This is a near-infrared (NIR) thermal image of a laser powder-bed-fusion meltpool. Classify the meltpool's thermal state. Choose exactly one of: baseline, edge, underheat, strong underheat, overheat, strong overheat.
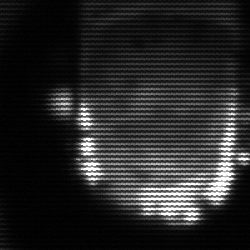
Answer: baseline